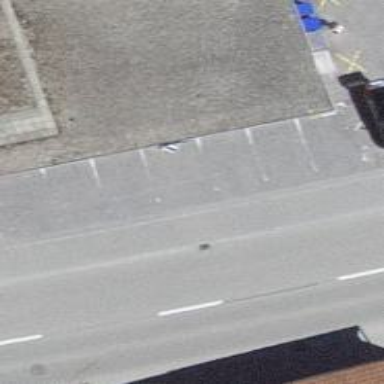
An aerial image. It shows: Post box.